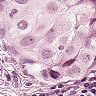
Metastatic tissue present: yes